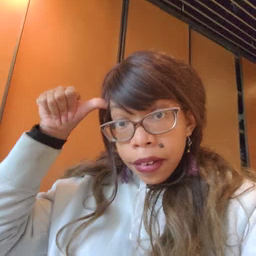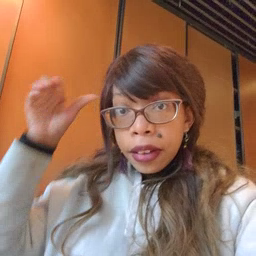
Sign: jacket